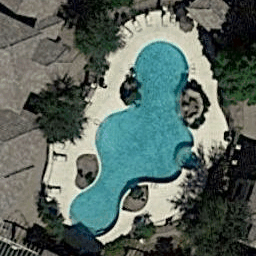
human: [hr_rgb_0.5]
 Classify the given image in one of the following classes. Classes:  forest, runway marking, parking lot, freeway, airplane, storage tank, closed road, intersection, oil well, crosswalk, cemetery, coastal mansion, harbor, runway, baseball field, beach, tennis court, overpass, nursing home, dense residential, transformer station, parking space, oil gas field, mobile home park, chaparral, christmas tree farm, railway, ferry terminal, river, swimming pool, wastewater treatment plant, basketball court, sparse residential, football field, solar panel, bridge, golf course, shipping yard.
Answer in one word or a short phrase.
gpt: swimming pool